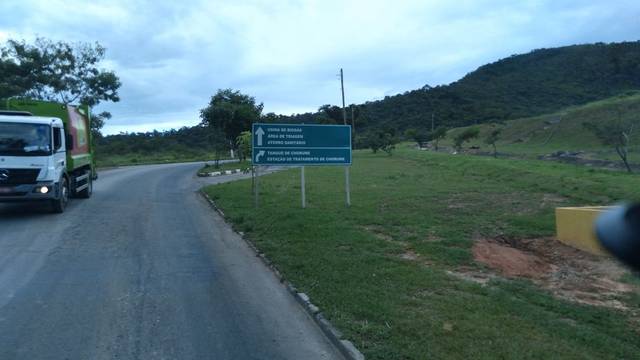
Region: Brazil
Coordinates: -19.856, -43.849